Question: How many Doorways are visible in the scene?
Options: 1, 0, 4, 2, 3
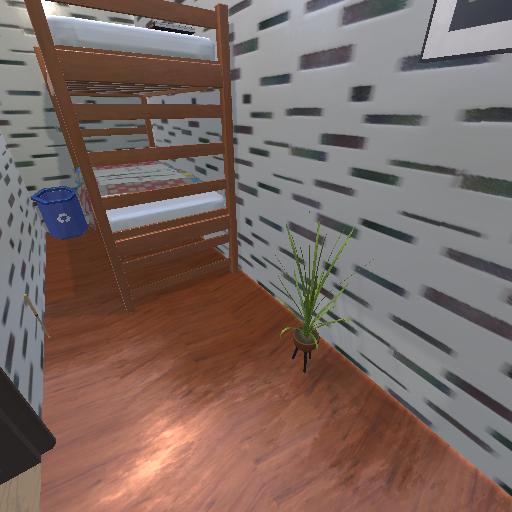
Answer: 1